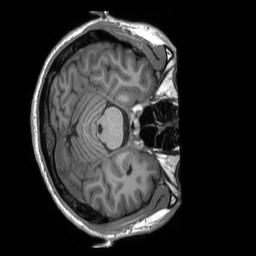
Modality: T1w
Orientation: axial
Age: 29
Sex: male
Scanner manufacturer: siemens
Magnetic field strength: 3 T
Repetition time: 2.3 s
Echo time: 0.00232 s